I will show an image sequence of human cooking. I have annotated the images with numbered circles. Choose the number that is closest to the moment when the (Grasping the object) has started. You are a five-time world champion in this game. Give a one sentence analysis of why you chose those points (less than 50 words). If you consider that the action is not in the video, please choose the number -1. Provide your answer at the end in a json file of this format: {"points": []}
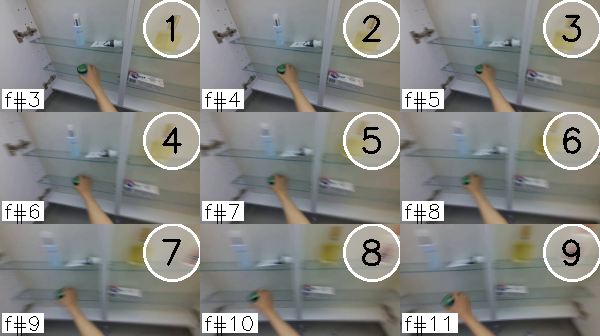
Frame 2 shows the clearest moment of hand-object contact.
{"points": [2]}